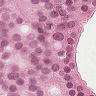
Metastatic tissue present: yes